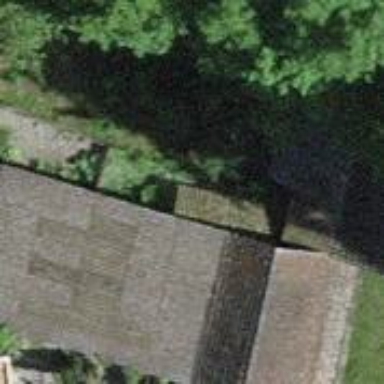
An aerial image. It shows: View of roof of building.